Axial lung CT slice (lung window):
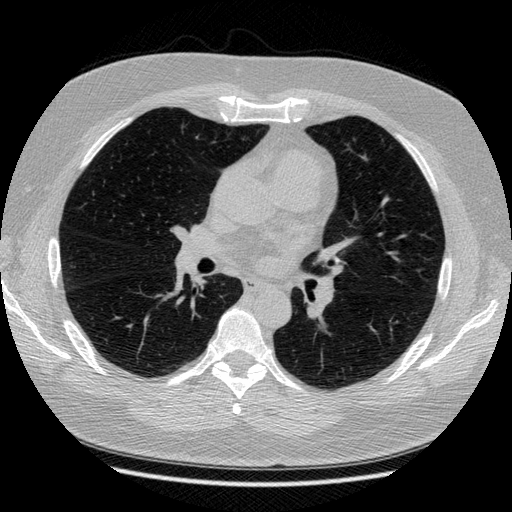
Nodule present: no